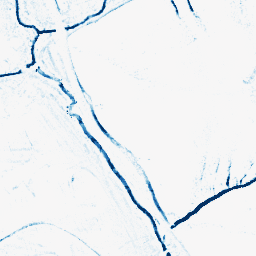
Category: morphological
Decomposition family: morphological_square
Decomposition parameters: operation: closing
size: 5
Upsampling method: bicubic
Upsampling parameters: scale: 4
Upsampling scale: 4